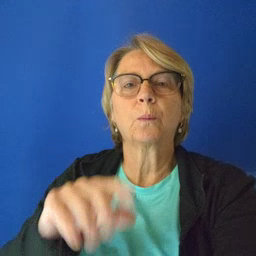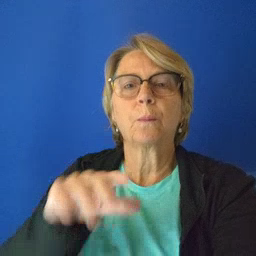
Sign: moon